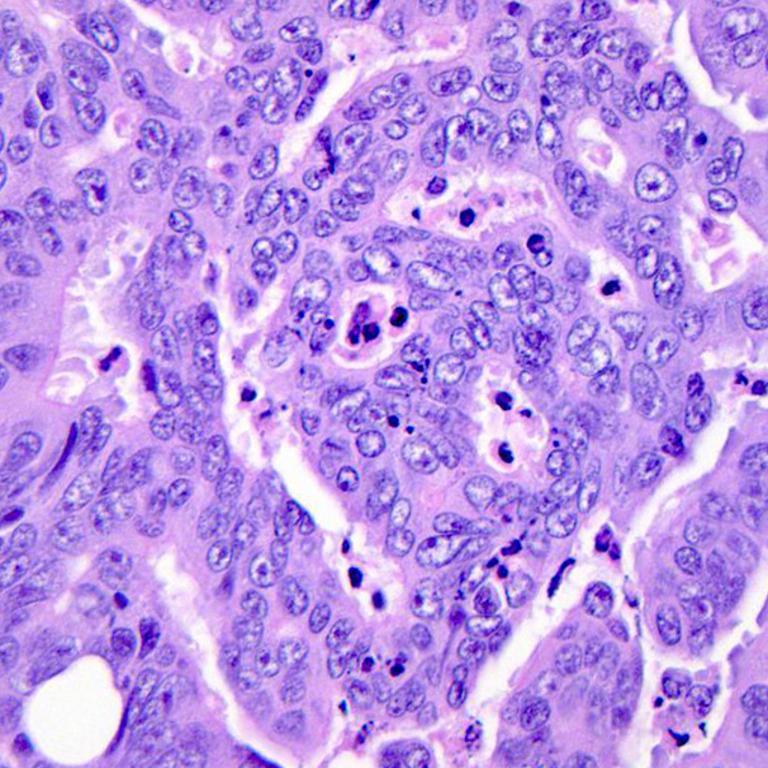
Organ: colon
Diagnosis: adenocarcinomas